Question: I got some data (named result.df) which looks like the following:
'''
orgaName abundance pVal score
A 3 9.998622e-01 1.795338e-04
B 2 9.999790e-01 1.823428e-05
C 1 2.225074e-308 3.076527e+02
D 1 3.510957e-01 4.545745e-01
'''
and so on...
What I am now plotting is this:
'''
p1 <- ggplot(result.df, aes(log2(abundance), (1-pVal), label=orgaName)) +
ylab("1 - P-Value")+
xlab("log2(abundance)")+
geom_point(aes(size=score))+
ggtitle(colnames(case.count.matrix)[i])+
geom_text(data=subset(result.df, pVal < 0.05),hjust=.65, vjust=-1.2,size=2.5)+
geom_hline(aes(yintercept=.95), colour="blue", linetype="dashed")+
theme_classic()
'''
Everything works fine and looks rather fine. However, what I would like is to scale the point size introduced through
'''
geom_point(aes(size=score))+
'''
to be scaled against fixed values. So the legend should scale in a decadic logarithm but the score should stay the same. Such that low scores nearly disappear and large scores are kind of comparable with respect to their point size between different "result.df".
After checking on the comments of @roman and @vrajs5 I was able to produce a plot like this .
Using the following code:
'''
ggplot(result.df, aes(log2(abundance), (1-pVal), label=orgaName)) +
ylab("1 - P-Value")+
xlab("log2(abundance)")+
geom_point(aes(size=score))+
ggtitle(colnames(case.count.matrix)[i])+
#geom_text(data=subset(result.df, pVal < 0.05 & log2(abundance) > xInt),hjust=.65, vjust=-1.2,size=2.5)+
geom_text(data=subset(result.df, pVal < 0.05),hjust=.65, vjust=-1.2,size=2.5)+
geom_hline(aes(yintercept=.95), colour="blue", linetype="dashed")+
#geom_vline(aes(xintercept=xInt), colour="blue", linetype="dashed")+
#geom_text(data=subset(result.df, pVal > 0.05 & log2(abundance) > xInt),alpha=.5,hjust=.65, vjust=-1.2,size=2)+
#geom_text(data=subset(result.df, pVal < 0.05 & log2(abundance) < xInt),alpha=.5,hjust=.65, vjust=-1.2,size=2)+
theme_classic() +
scale_size(range=c(2,12),expand=c(2,0),breaks=c(0,1,10,100,1000,<PHONE>),labels=c(">=0",">=1",">=10",">=100",">=1000",">=<PHONE>"),guide="legend")
'''
As you can see, the breaks are introduced and labeled as intendet. However the point size in the legend does not reflect the point sizes in the plot. Any idea how to fix this?
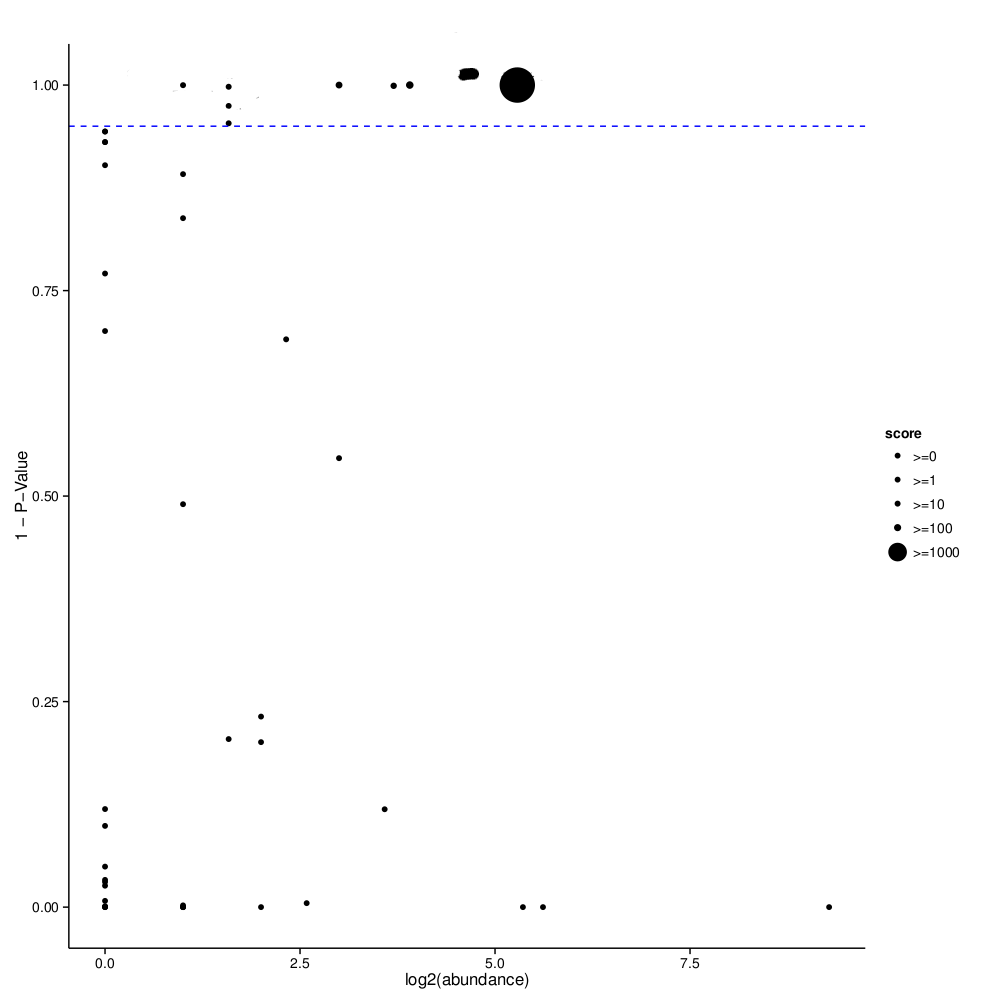
Answer: As @Roman mentioned, if you use scale_size you can specify the limits on size..
Following is the example how to control size of points
'''
result.df = read.table(text = 'orgaName abundance pVal score
A 3 9.998622e-01 1.795338e-04
B 2 9.999790e-01 1.823428e-05
C 1 2.225074e-308 3.076527e+02
D 1 3.510957e-01 4.545745e-01
E 3 2.510957e-01 2.545745e+00
F 3 1.510957e-02 2.006527e+02
G 2 5.510957e-01 3.545745e-02', header = T)
library(ggplot2)
ggplot(result.df, aes(log2(abundance), (1-pVal), label=orgaName)) +
ylab("1 - P-Value")+
xlab("log2(abundance)")+
geom_point(aes(size=score))+
#ggtitle(colnames(case.count.matrix)[i])+
geom_text(data=subset(result.df, pVal < 0.05),hjust=.65, vjust=-1.2,size=2.5)+
geom_hline(aes(yintercept=.95), colour="blue", linetype="dashed")+
theme_classic() +
scale_size(range = c(2,12))
'''
Output graph is